Interaction volume radius: 10 \u00c5
Interaction volume height: 30 \u00c5
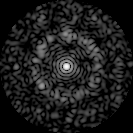
Disorder parameter: 0.7894